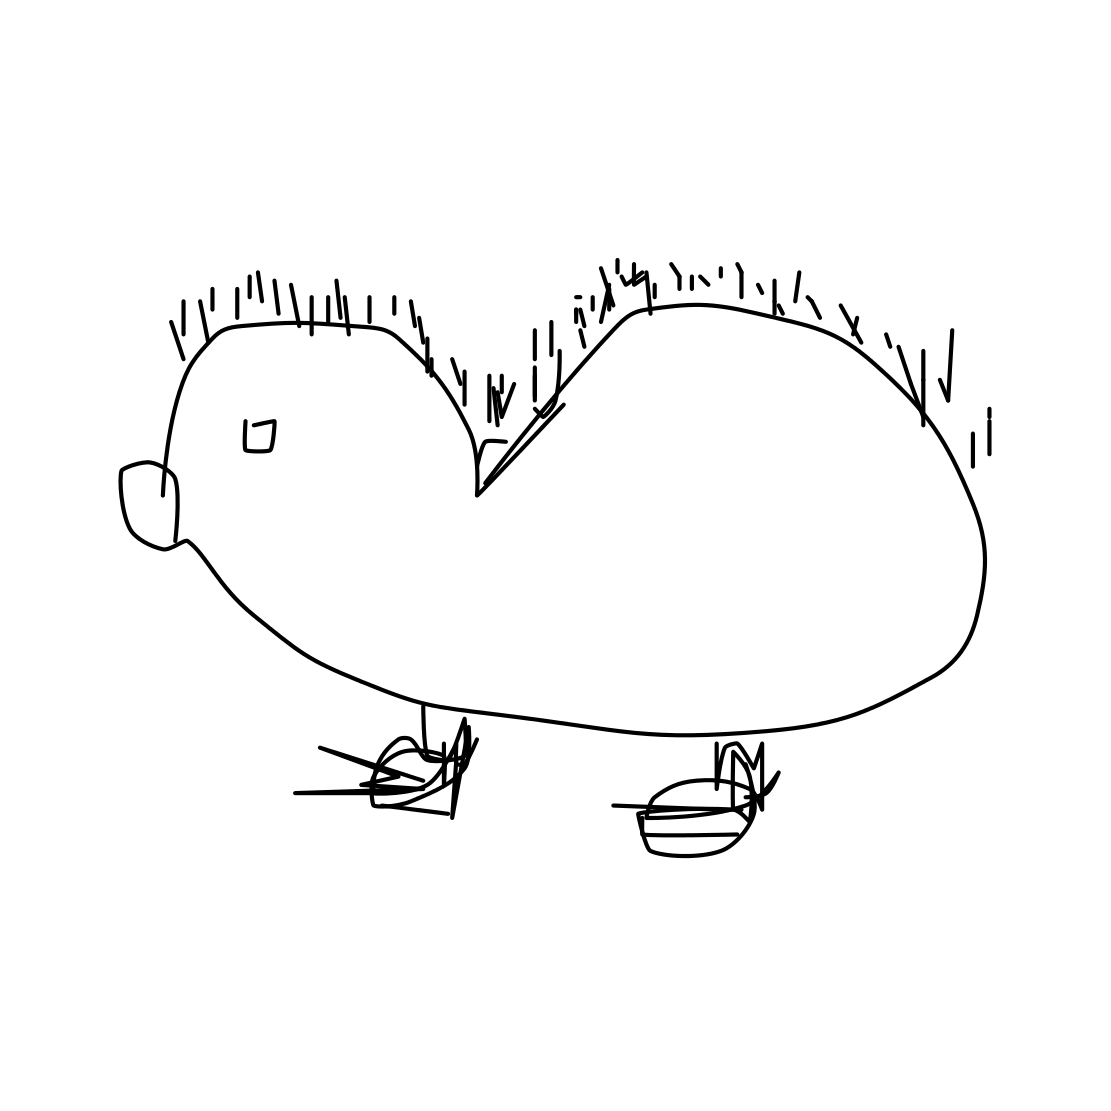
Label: hedgehog